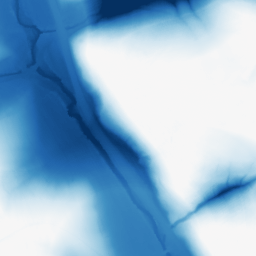
Category: morphological
Decomposition family: morphological
Decomposition parameters: operation: closing
size: 100
Upsampling method: lanczos
Upsampling parameters: scale: 8
Upsampling scale: 8